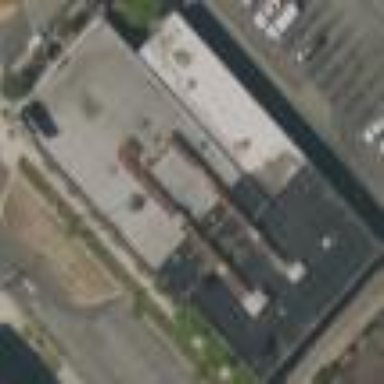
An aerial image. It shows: Commercial building.